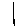
Label: flower